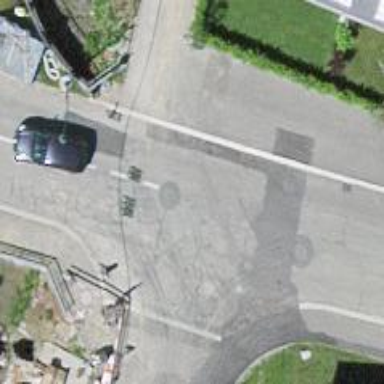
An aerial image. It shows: Residential road with paved surface and sidewalk on the left.